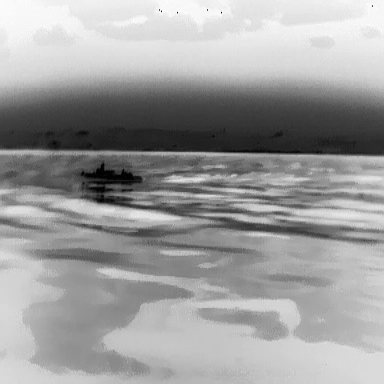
There is a warship in the infrared image.